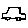
Label: car